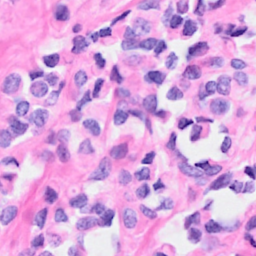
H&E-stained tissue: Breast